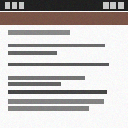
Screen state: on